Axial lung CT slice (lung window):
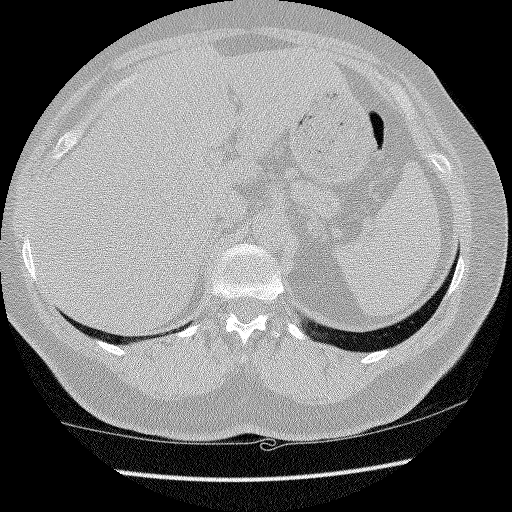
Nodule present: no